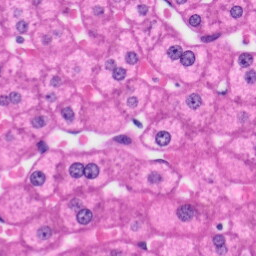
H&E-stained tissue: Liver